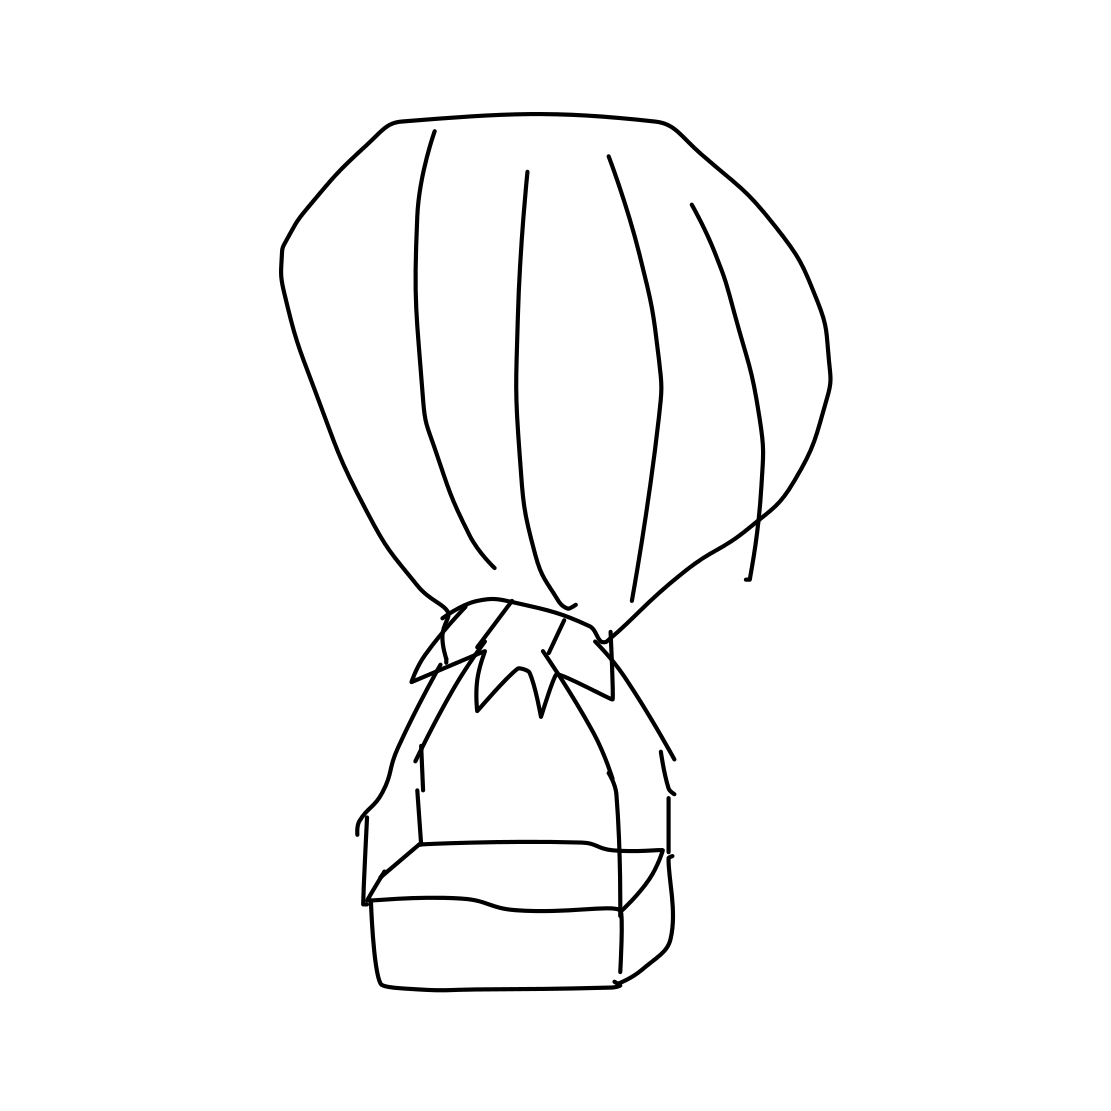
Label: hot air balloon